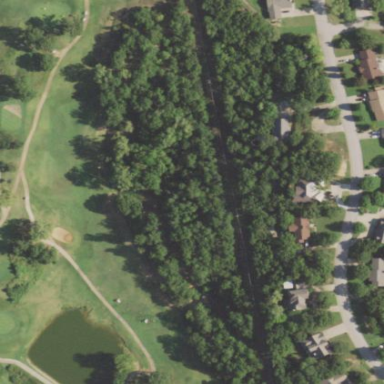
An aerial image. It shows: Golf rough area.